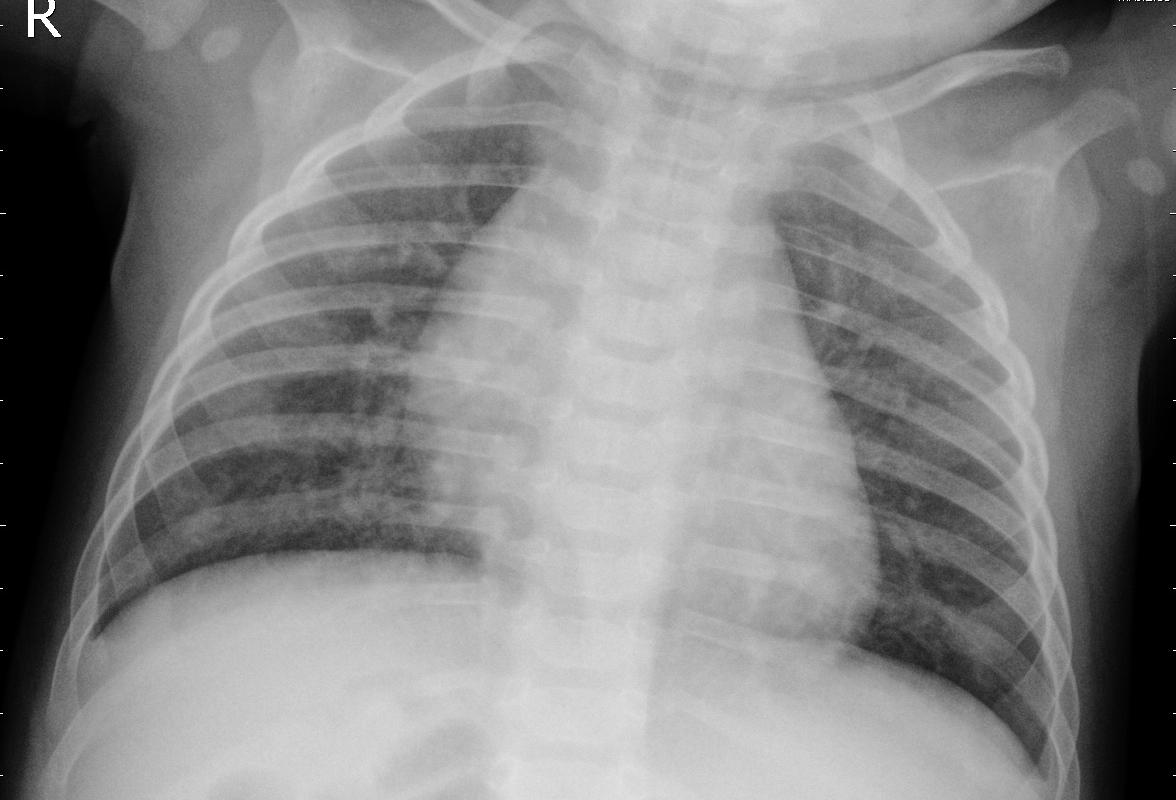
Diagnosis: PNEUMONIA